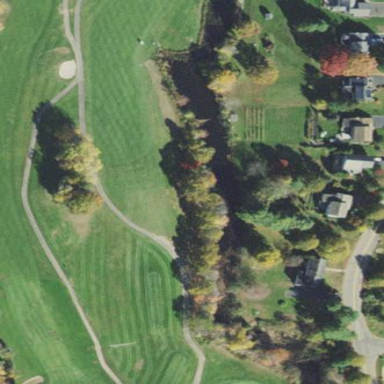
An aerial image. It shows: Grassy area designated as golf fairway.